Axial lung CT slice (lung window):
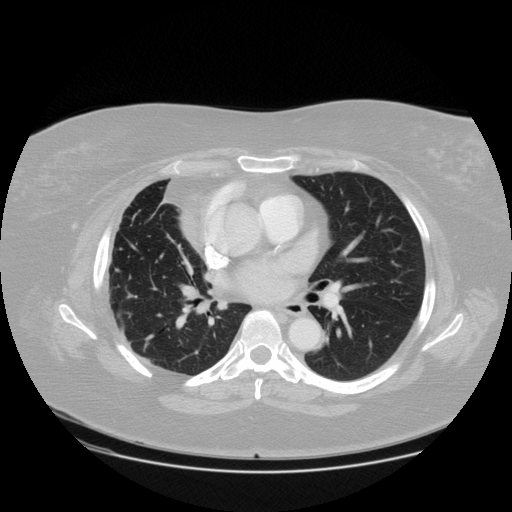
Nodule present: no